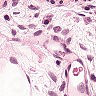
Metastatic tissue present: no